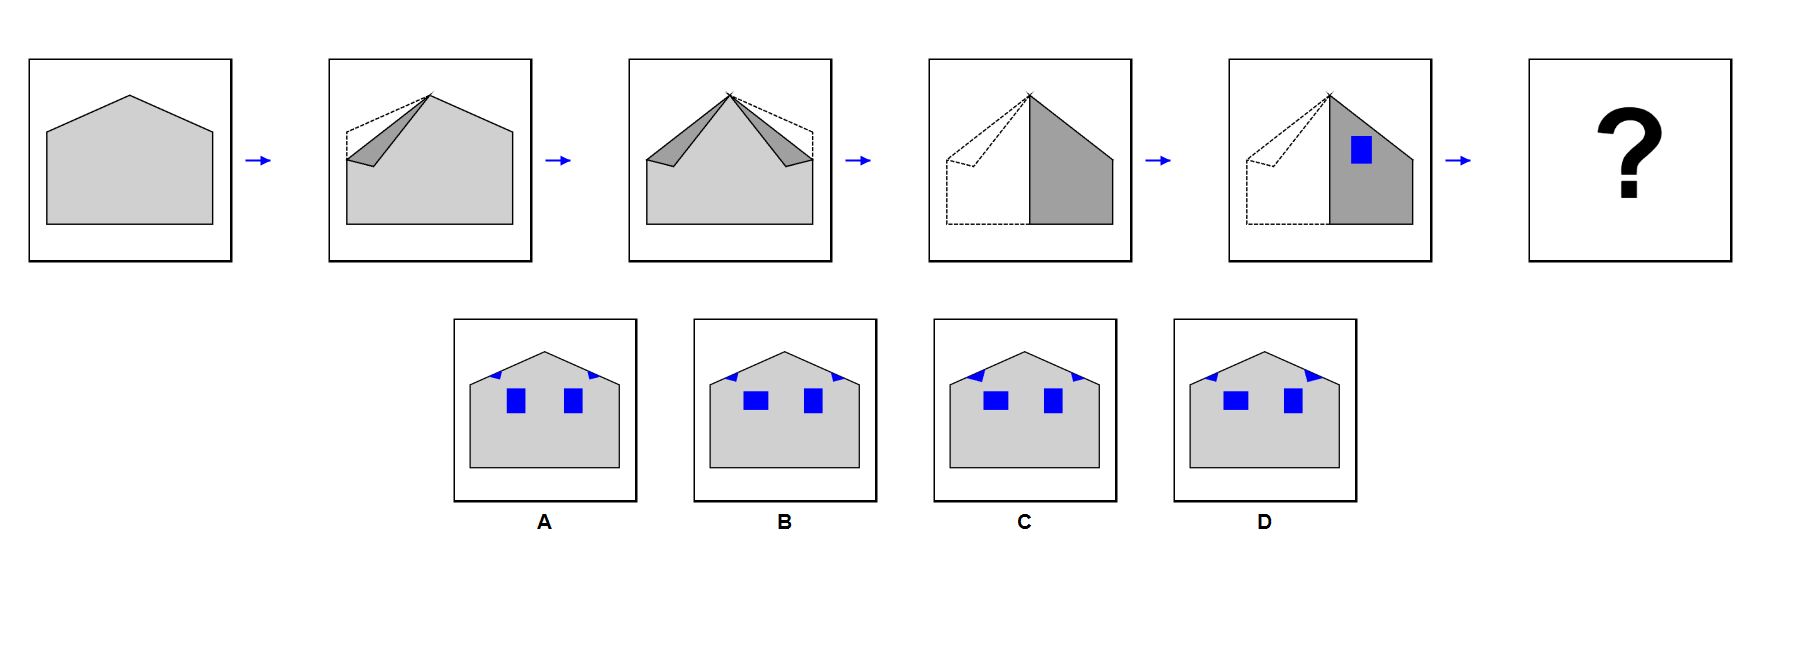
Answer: A